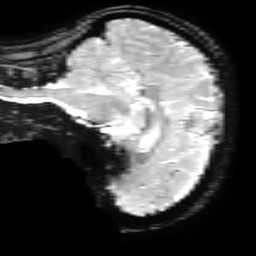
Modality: T2starw
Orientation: sagittal
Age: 34
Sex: female
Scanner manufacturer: ge
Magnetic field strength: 3 T
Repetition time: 0.65 s
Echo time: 0.02 s